Interaction volume radius: 5 \u00c5
Interaction volume height: 15 \u00c5
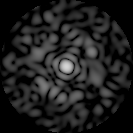
Disorder parameter: 0.8477